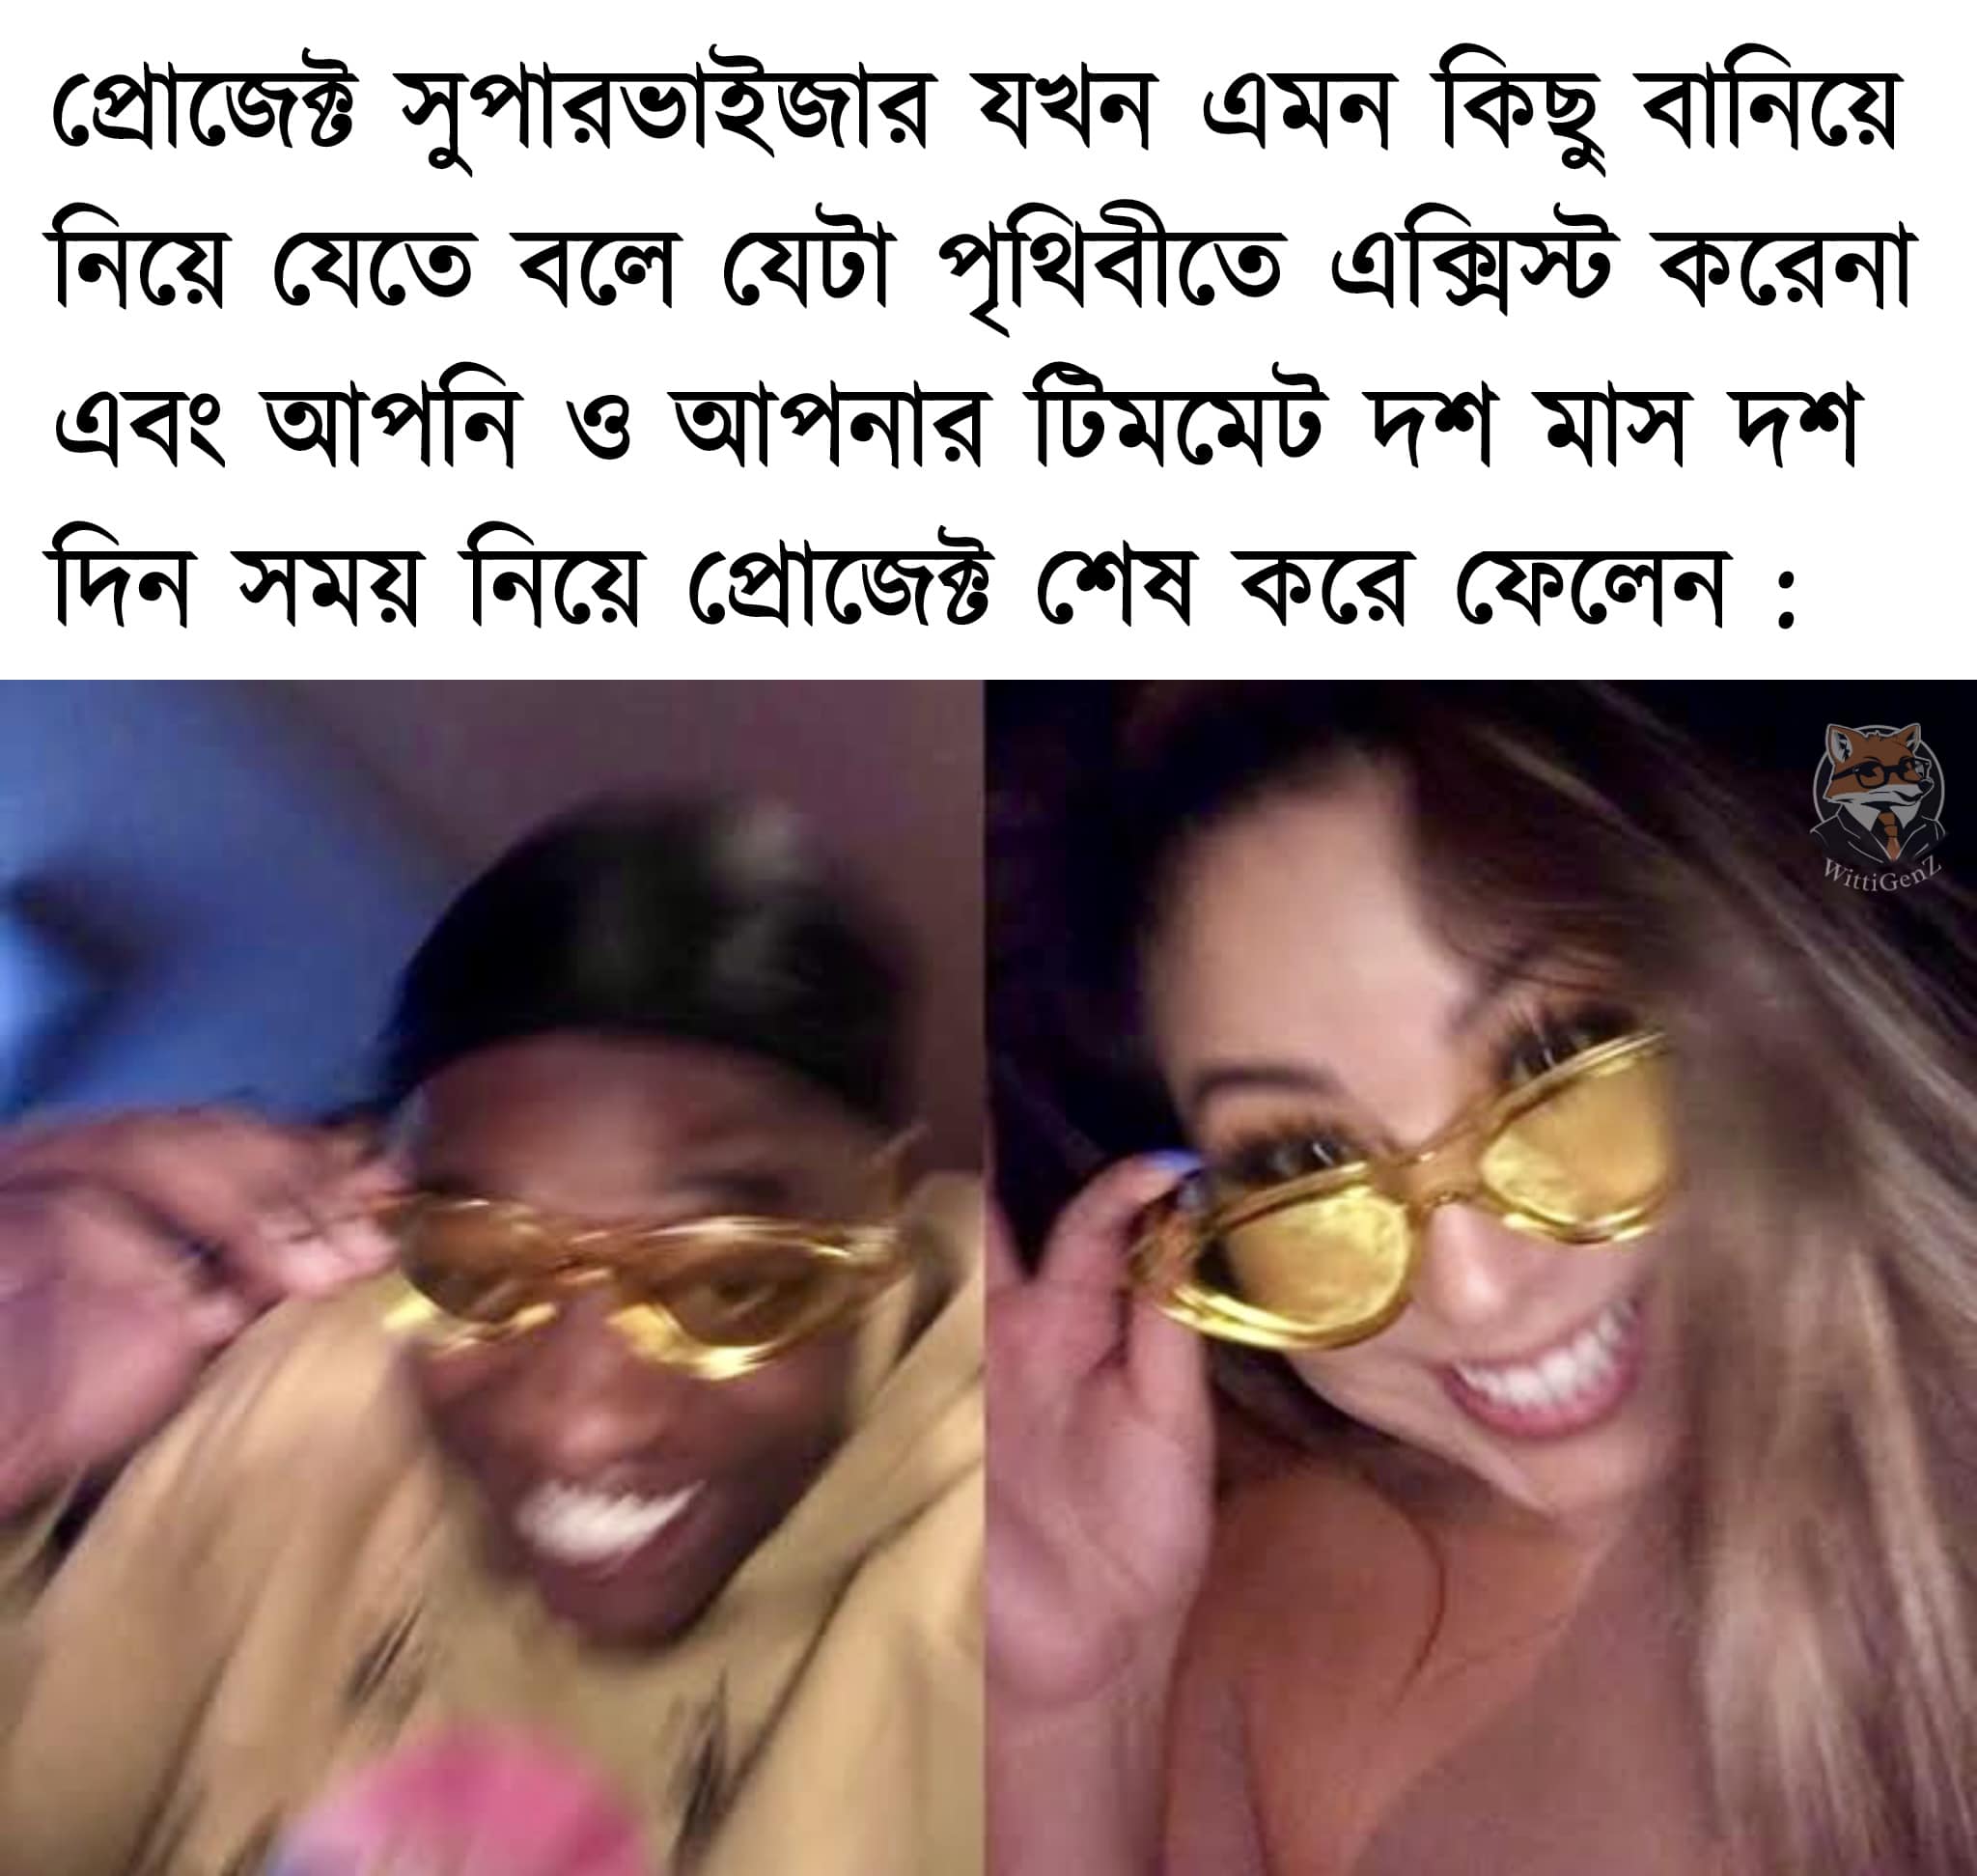
Text: প্রোজেক্ট সুপারভাইজার যখন এমন কিছু বানিয়ে নিয়ে যেতে বলে যেটা পৃথিবীতে এক্সিস্ট করেনা এবং আপনি ও আপনার টিমমেট দশ মাস দশ দিন সময় নিয়ে প্রোজেক্ট শেষ করে ফেলেন
Label: Non Hate